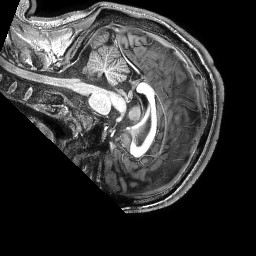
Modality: T1w
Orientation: sagittal
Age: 18
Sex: male